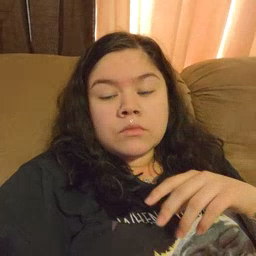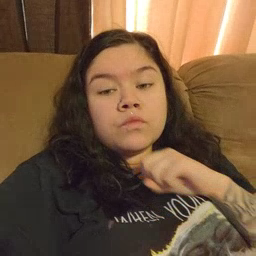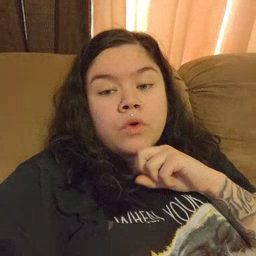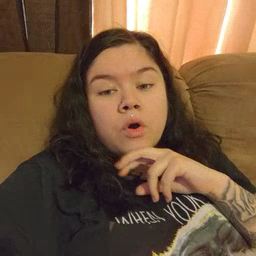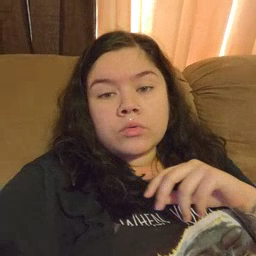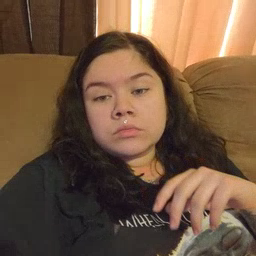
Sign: frog